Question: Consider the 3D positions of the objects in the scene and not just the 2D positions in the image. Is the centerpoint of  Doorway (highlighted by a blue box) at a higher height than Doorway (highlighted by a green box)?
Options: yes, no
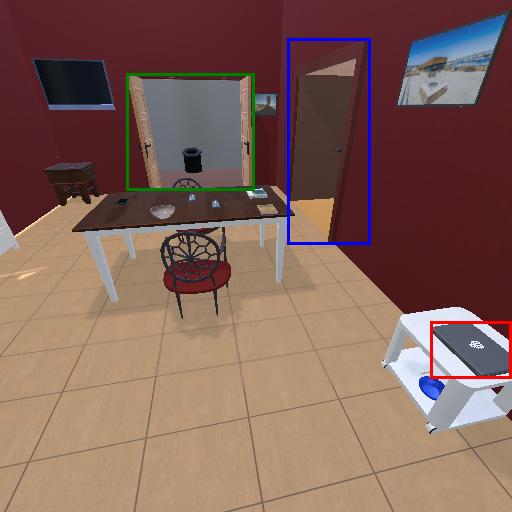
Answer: yes